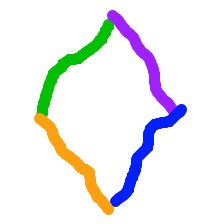
Shape: rhombus